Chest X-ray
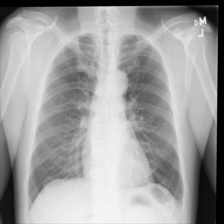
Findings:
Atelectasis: negative
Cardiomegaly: negative
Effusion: negative
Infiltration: negative
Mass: negative
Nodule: negative
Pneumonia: negative
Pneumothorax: negative
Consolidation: negative
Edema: negative
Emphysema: negative
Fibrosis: negative
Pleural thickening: negative
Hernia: negative